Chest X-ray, AP view. Patient: 54 years old, sex F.
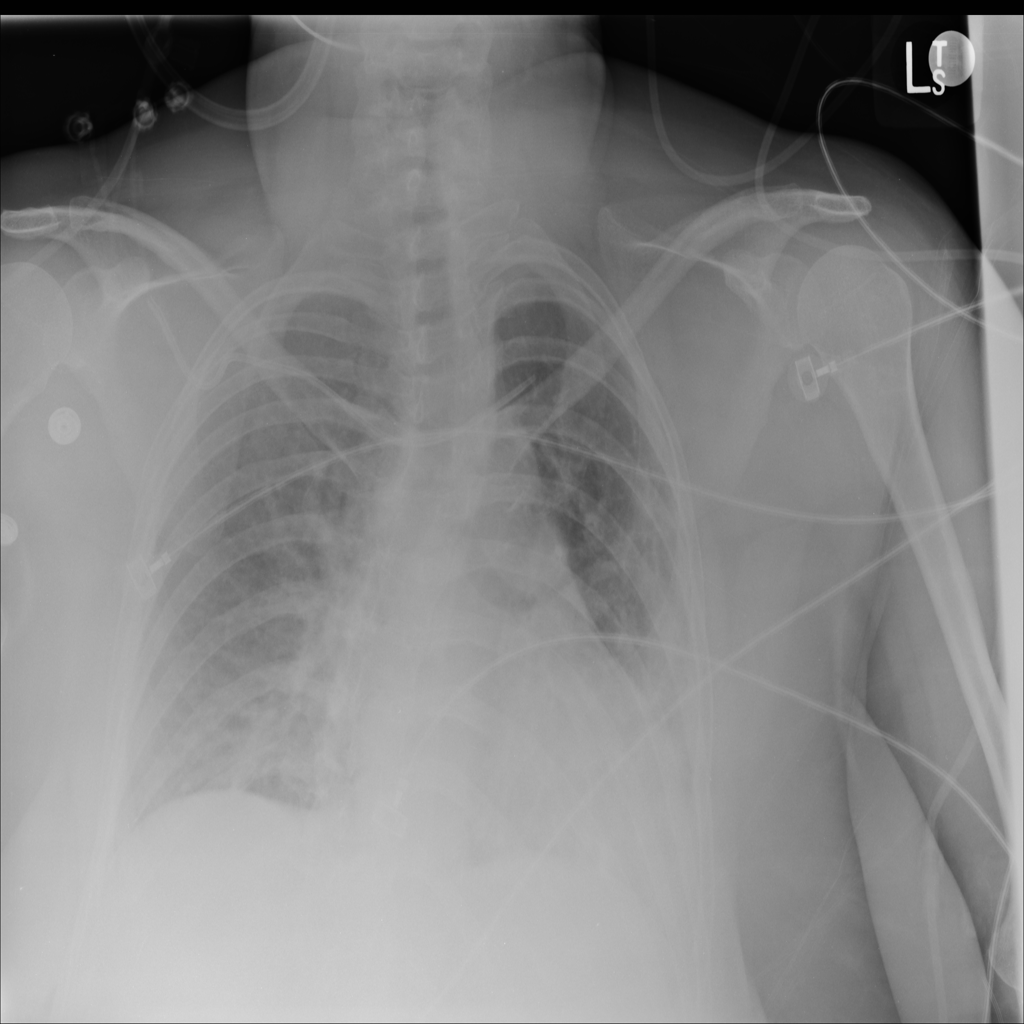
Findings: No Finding